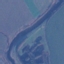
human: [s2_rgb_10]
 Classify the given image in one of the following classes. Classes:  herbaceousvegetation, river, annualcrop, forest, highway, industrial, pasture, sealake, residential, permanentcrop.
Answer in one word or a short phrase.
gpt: River